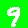
Digit: 9